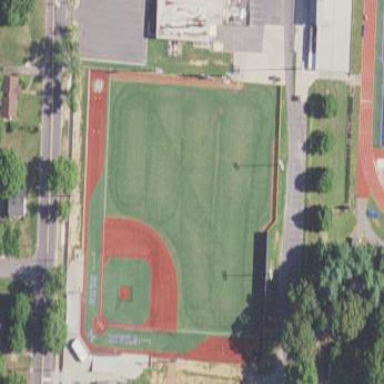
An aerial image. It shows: Baseball pitch for leisure land activities.